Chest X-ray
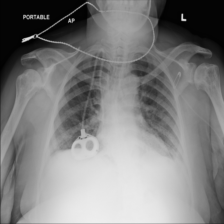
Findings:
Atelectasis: negative
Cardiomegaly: negative
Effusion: negative
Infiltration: negative
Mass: negative
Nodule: negative
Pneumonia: negative
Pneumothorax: negative
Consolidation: negative
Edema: negative
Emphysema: negative
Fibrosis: negative
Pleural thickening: negative
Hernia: negative